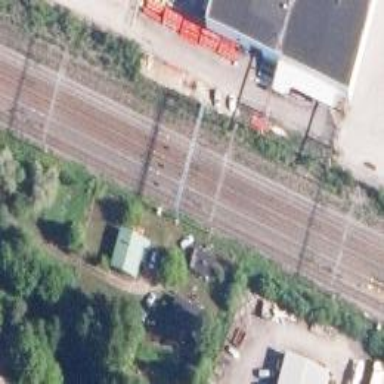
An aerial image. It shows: Railway signal.